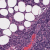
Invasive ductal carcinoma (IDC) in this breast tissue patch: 0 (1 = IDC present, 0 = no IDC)